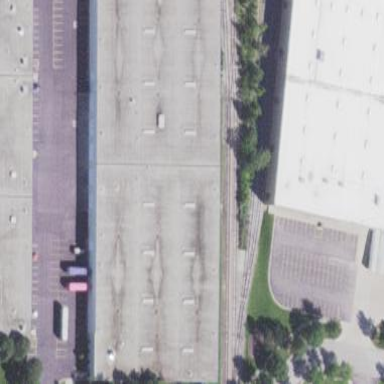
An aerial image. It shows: Industrial building.